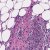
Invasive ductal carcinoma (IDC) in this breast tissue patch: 0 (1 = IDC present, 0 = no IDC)